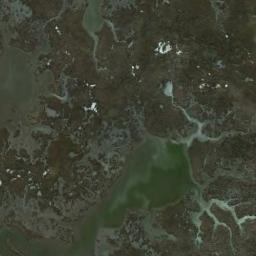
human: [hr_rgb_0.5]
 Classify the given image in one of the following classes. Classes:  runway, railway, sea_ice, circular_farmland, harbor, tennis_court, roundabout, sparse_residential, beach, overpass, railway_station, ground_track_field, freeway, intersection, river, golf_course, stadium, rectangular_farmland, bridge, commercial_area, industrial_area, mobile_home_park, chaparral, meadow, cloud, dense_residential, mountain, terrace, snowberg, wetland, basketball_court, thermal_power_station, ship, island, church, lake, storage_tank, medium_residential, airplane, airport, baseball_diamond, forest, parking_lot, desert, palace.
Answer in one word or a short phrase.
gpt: wetland